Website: lowes
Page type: address-validator
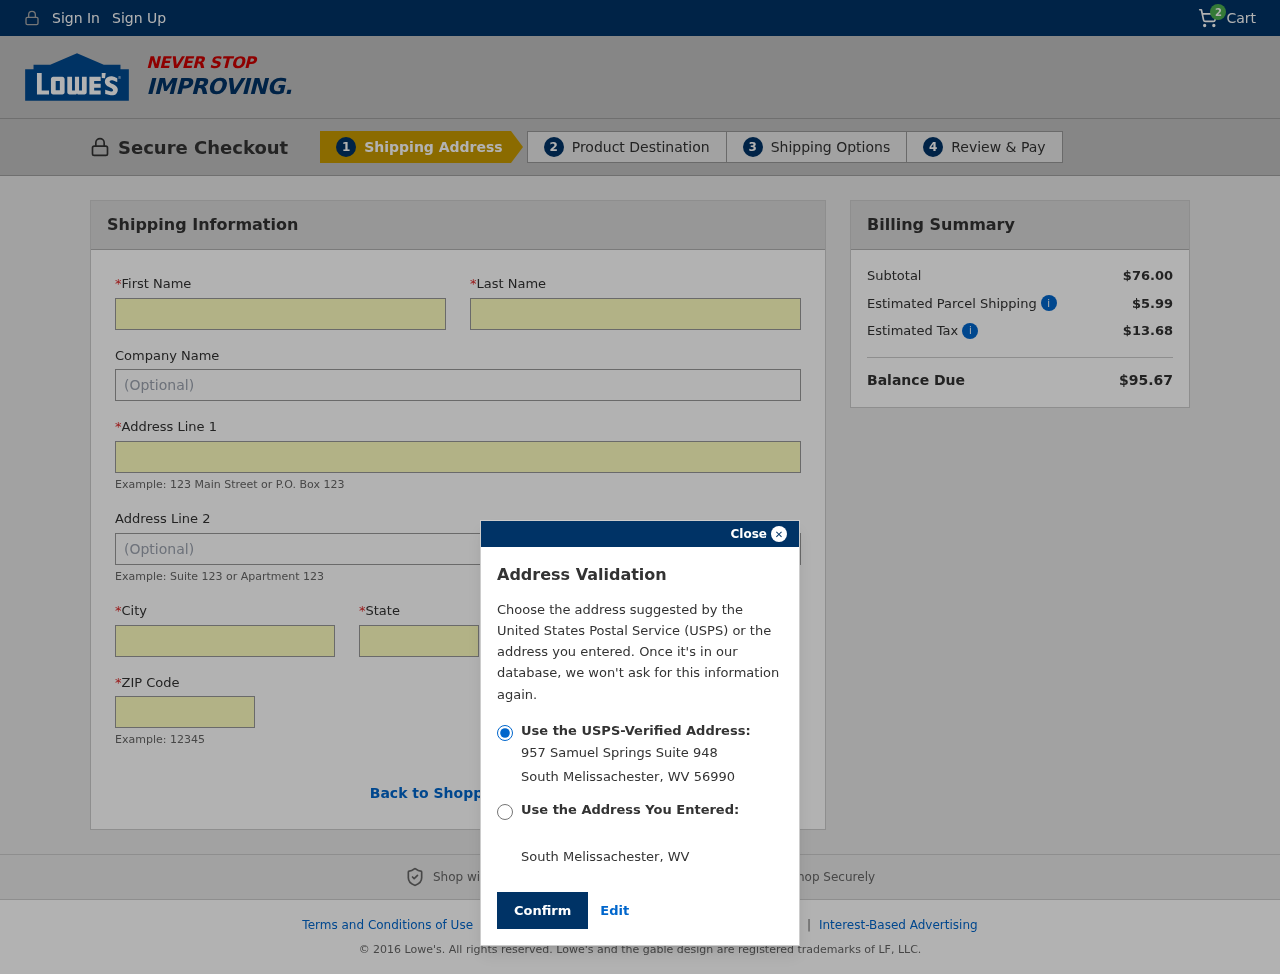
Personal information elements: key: PII_CITY
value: South Melissachester
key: PII_FIRSTNAME
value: Michael
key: PII_LASTNAME
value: Vaughn
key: PII_POSTCODE
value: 56990
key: PII_STATE
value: West Virginia
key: PII_STATE_ABBR
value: WV
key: PII_STREET
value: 957 Samuel Springs Suite 948
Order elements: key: ORDER_NUM_ITEMS
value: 2
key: ORDER_SUBTOTAL
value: $76.00
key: ORDER_SHIPPING_COST
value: $5.99
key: ORDER_TAX
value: $13.68
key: ORDER_TOTAL
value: $95.67